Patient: sex M, age 44
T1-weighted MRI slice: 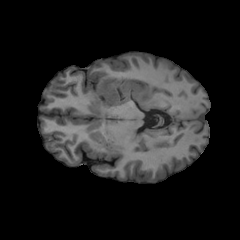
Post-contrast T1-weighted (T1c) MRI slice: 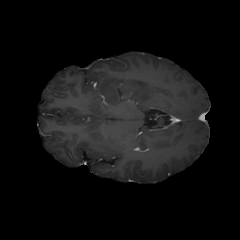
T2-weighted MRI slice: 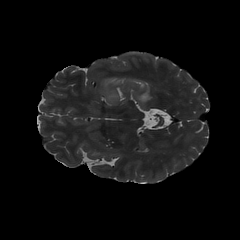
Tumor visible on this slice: yes
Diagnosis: Glioblastoma, IDH-wildtype
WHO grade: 4